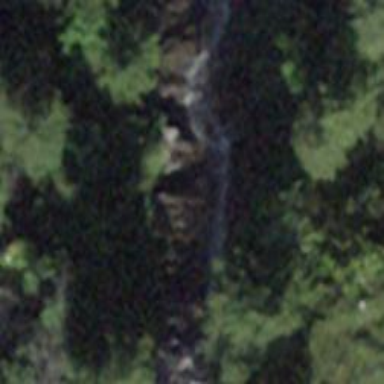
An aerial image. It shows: Beautiful waterfall in nature.